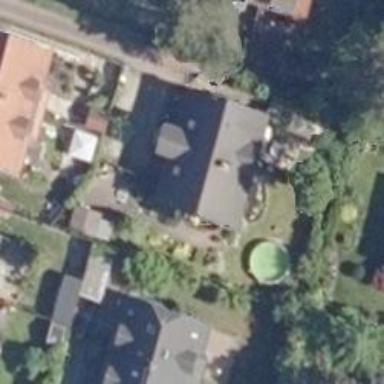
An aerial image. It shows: Simple and straightforward house.